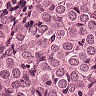
Metastatic tissue present: yes